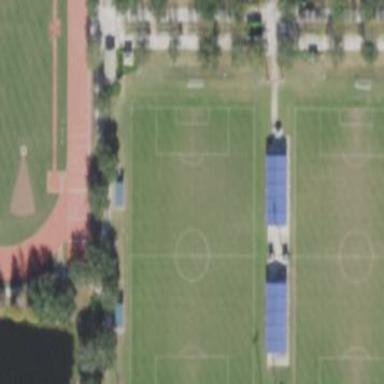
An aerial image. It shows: Soccer pitch designated for leisure and sports activities.